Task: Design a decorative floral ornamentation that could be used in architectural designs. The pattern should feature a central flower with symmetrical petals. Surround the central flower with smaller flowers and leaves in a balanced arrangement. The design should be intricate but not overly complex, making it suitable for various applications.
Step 890:
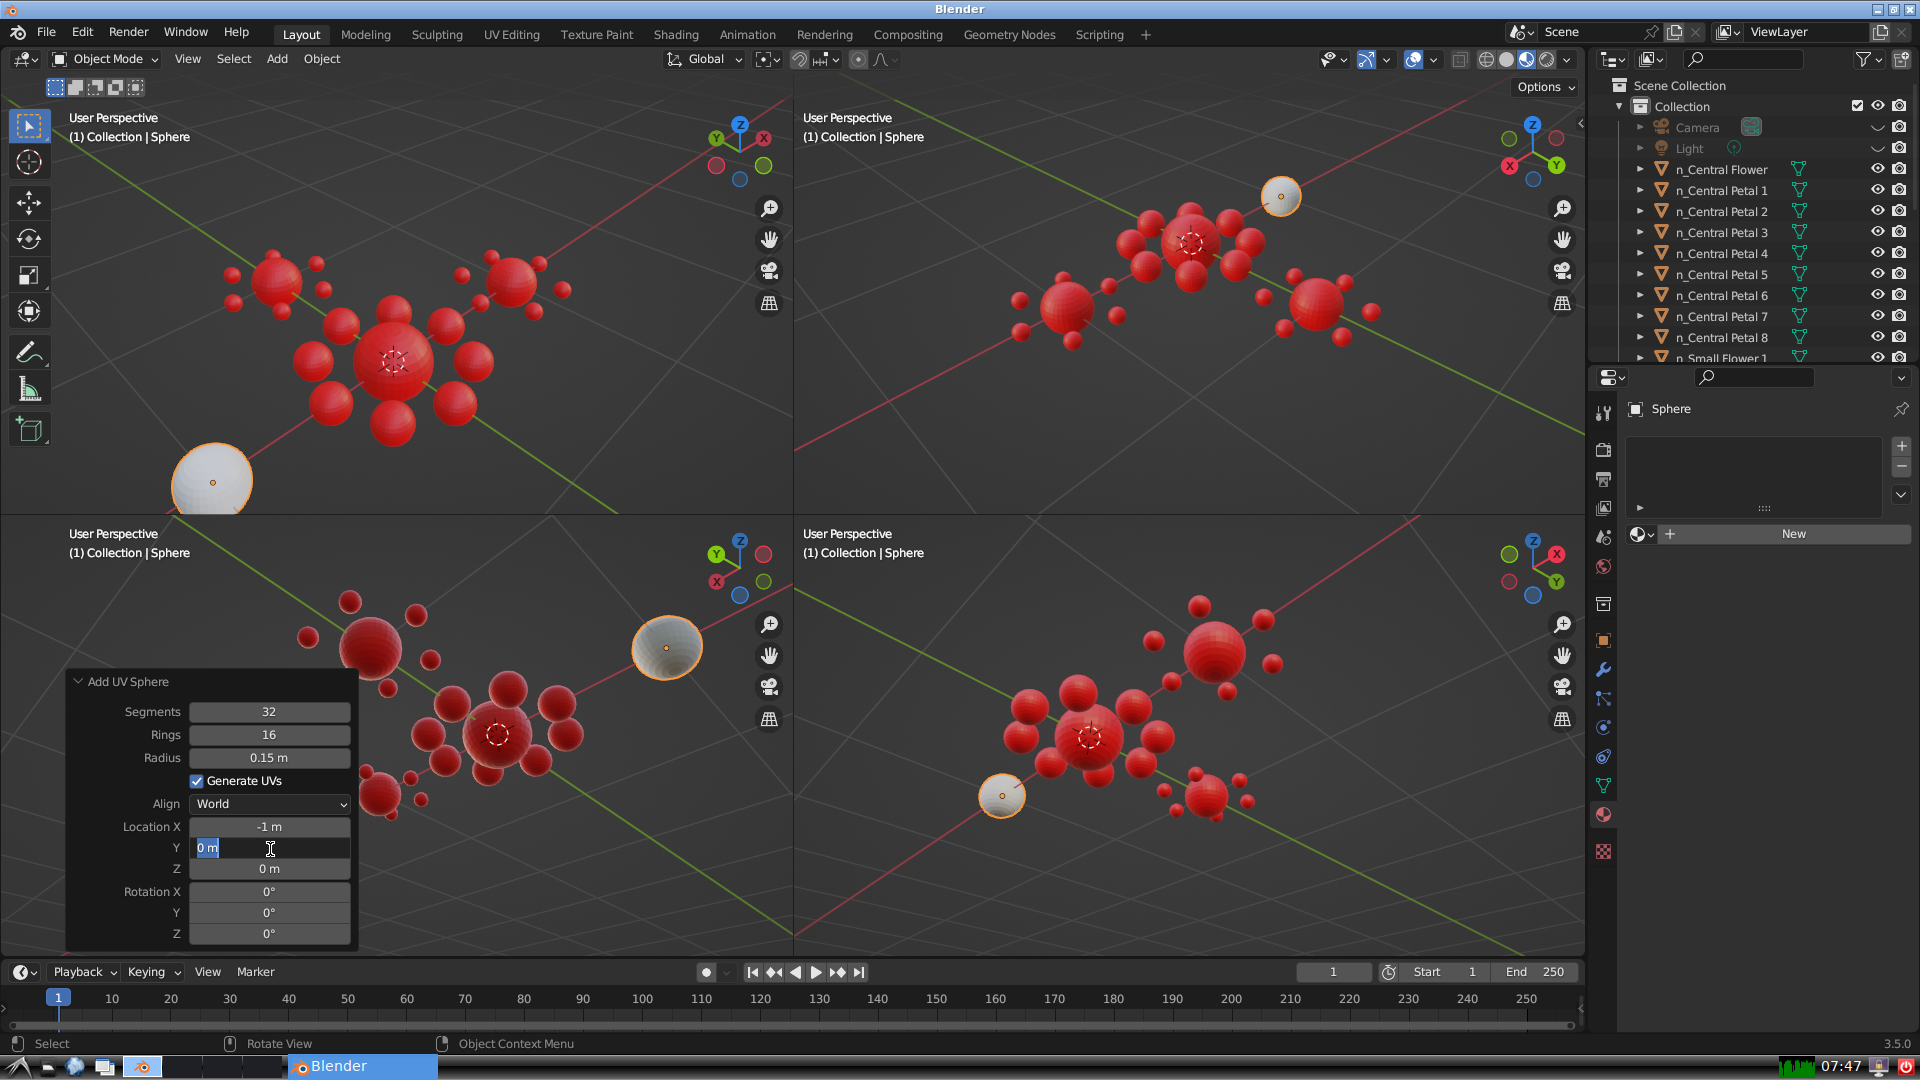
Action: input_text: 1.2246467991473532e-16